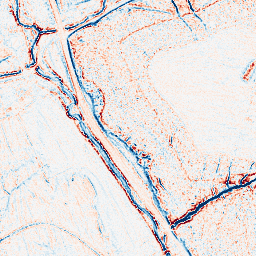
Category: edge_preserving
Decomposition family: anisotropic_diffusion
Decomposition parameters: iterations: 10
kappa: 30
gamma: 0.05
Upsampling method: bilinear
Upsampling parameters: scale: 2
Upsampling scale: 2